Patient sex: M
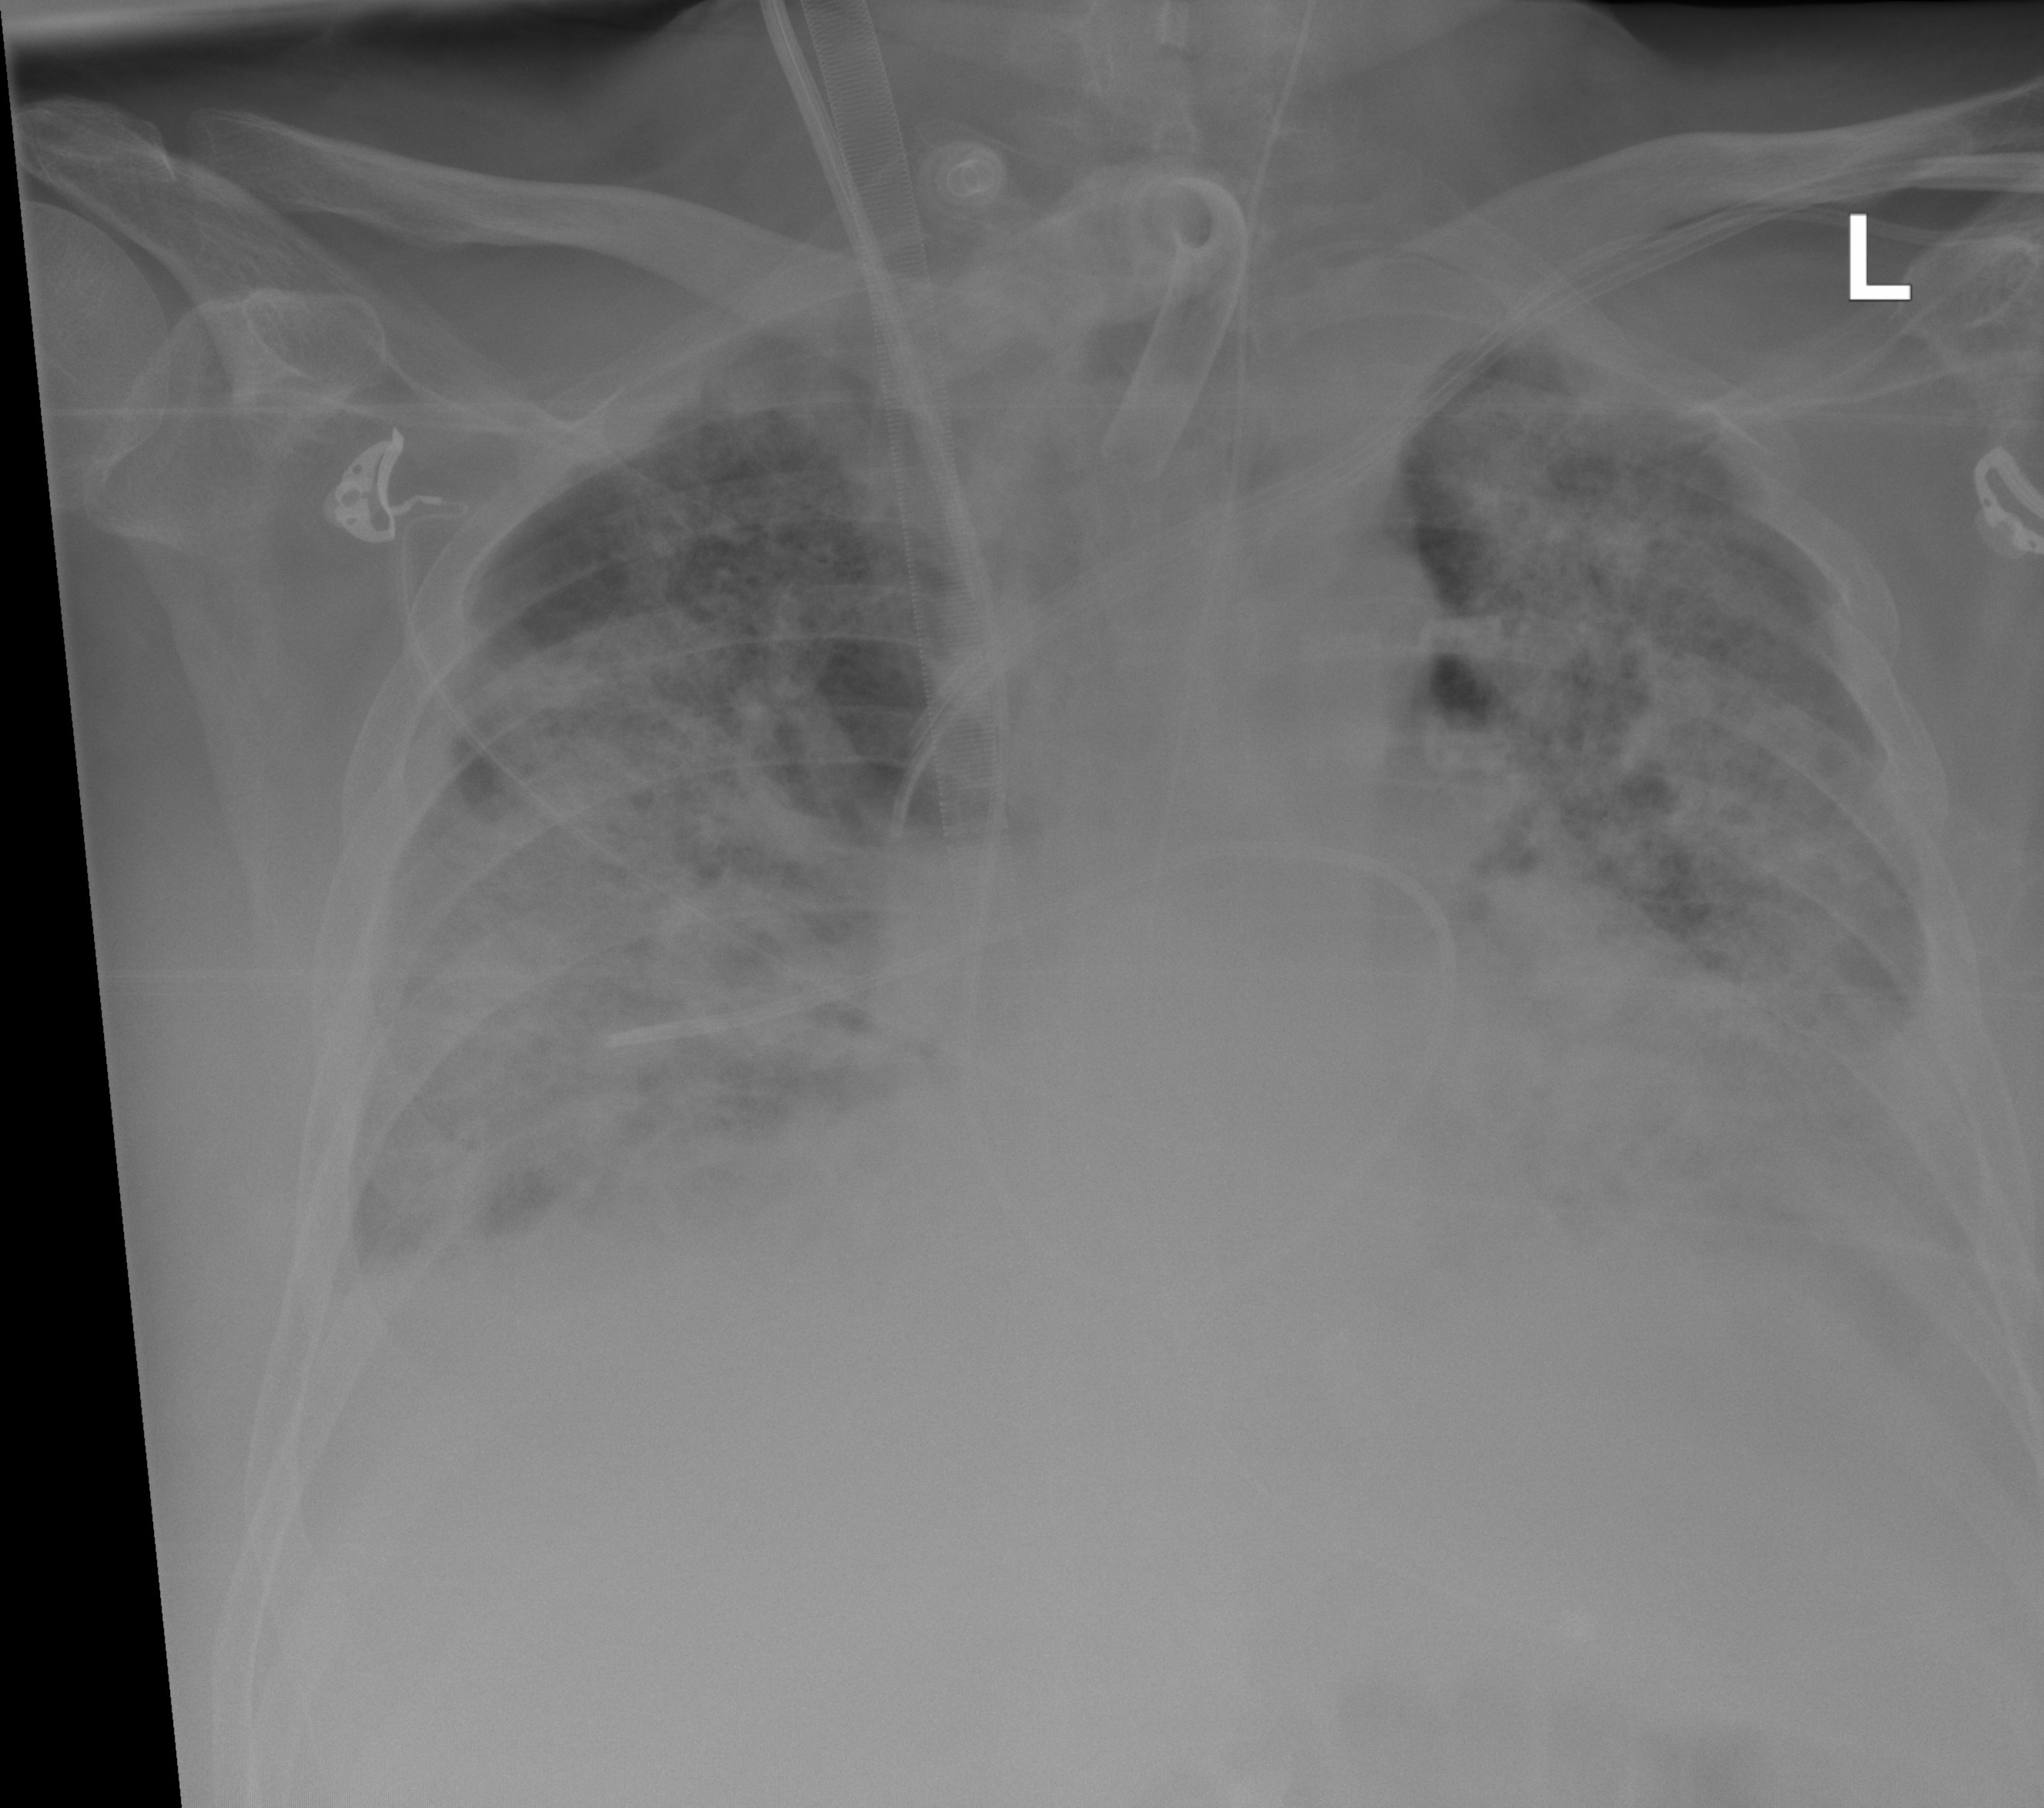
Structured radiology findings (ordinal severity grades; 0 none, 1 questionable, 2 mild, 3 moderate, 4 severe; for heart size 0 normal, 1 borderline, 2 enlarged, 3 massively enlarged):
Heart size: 2
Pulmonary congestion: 3
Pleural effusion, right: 2
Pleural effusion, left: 2
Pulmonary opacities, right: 4
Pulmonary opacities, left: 3
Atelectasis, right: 3
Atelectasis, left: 2